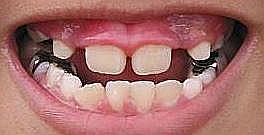
Condition: hypodontia